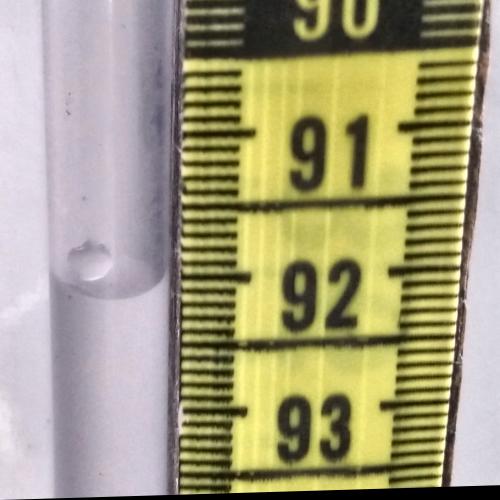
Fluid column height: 92.1 cm